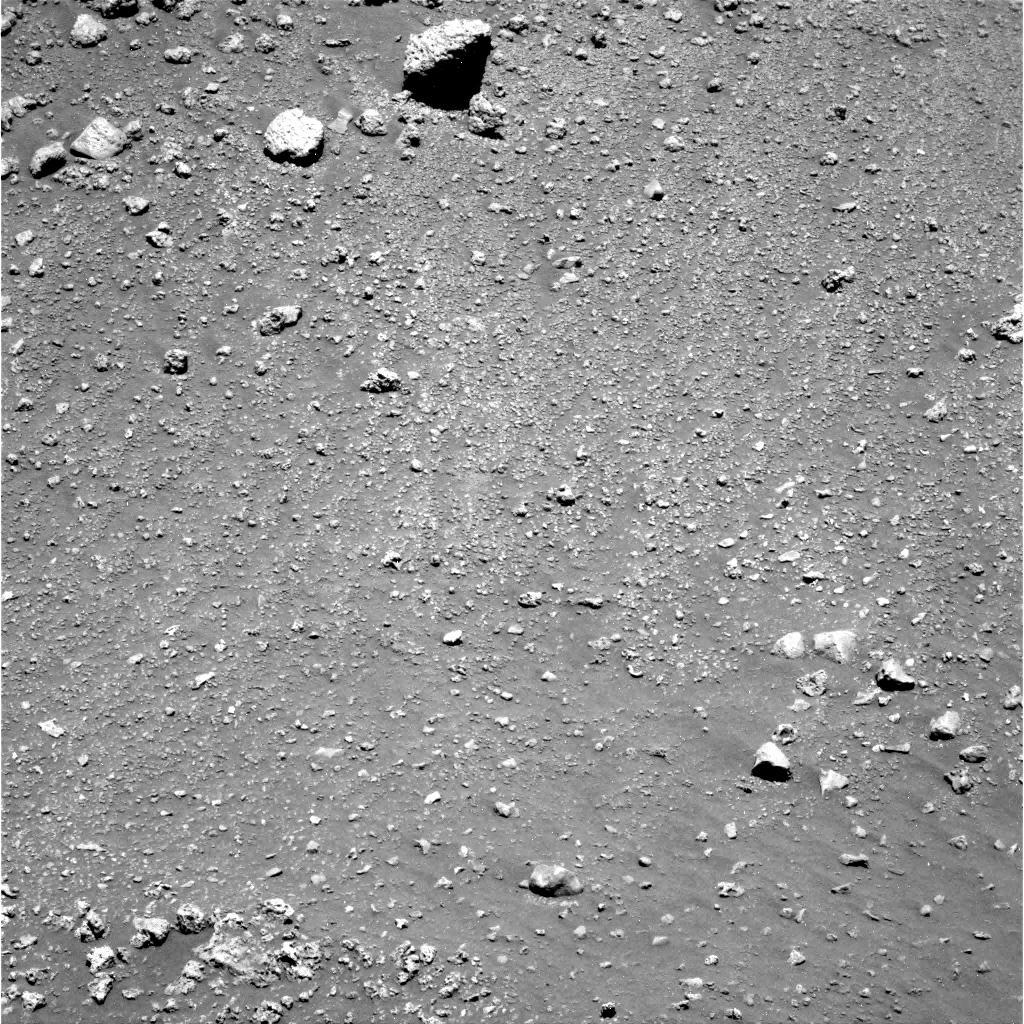
Terrain classes present: Bedrock, Gravel / Sand / Soil, Rock, Shadow